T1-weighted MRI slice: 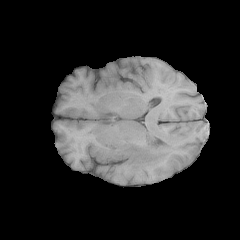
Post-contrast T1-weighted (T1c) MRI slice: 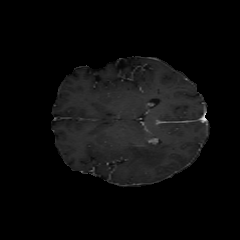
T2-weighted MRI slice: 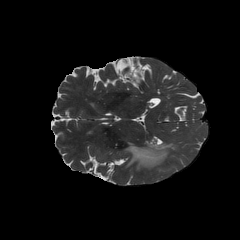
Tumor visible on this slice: yes